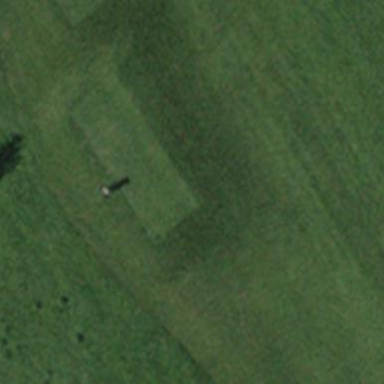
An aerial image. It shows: Grass area designated as golf tee.